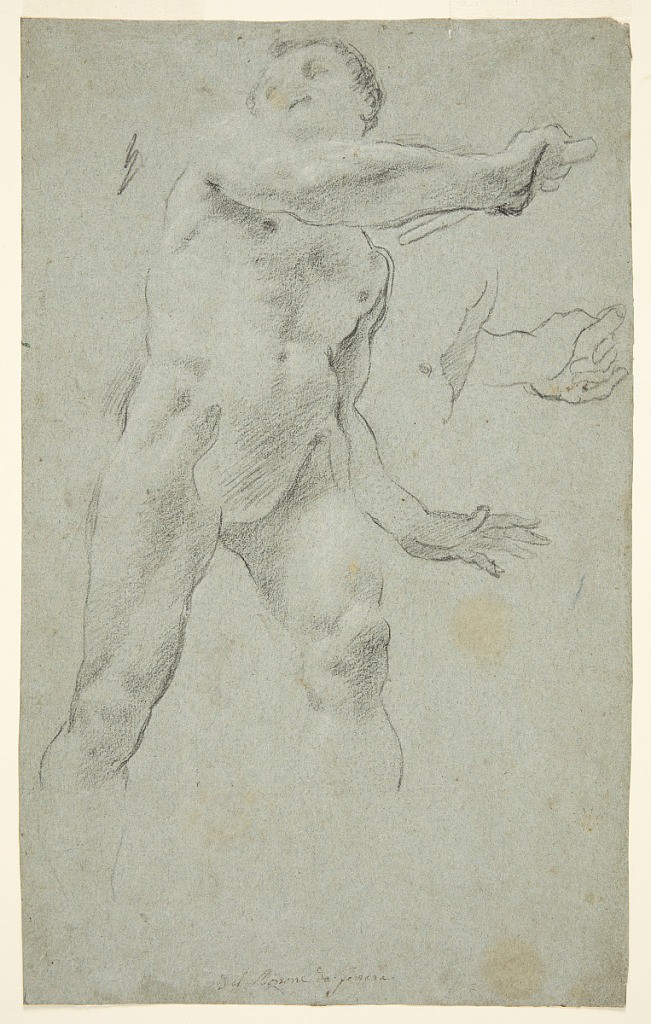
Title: Male Nude
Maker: Carlo Bononi, Italian, 1569–1632
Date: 1600–20
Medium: Black chalk on grey laid paper
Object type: Drawing
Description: Recto: standing male nude, shown frontally, with his right arm half raised. He appears to be holding an object. A sketch of a hand appears to his right. Verso: sketch of a male nude torso seen from the back.